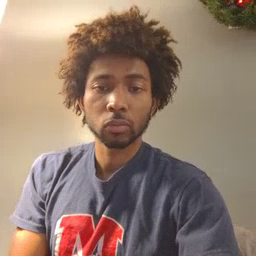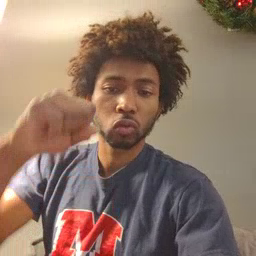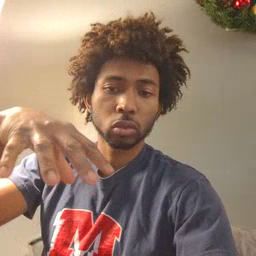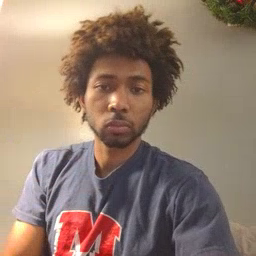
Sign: drop